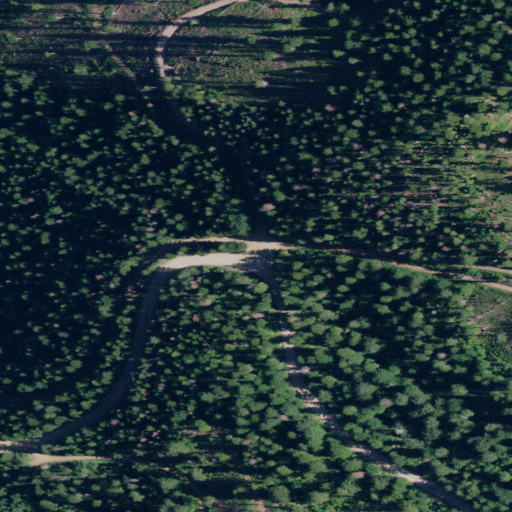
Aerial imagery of gap in Idaho named Five Fingers Saddle containing evergreen forest, shrub, and grassland